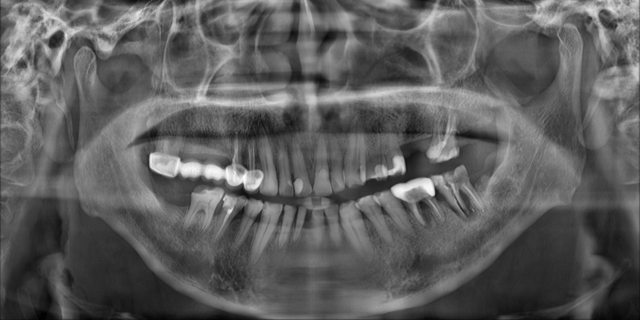
adult